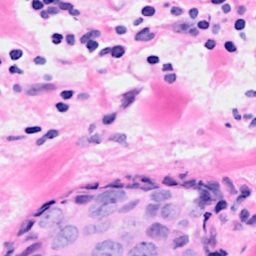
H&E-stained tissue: Breast